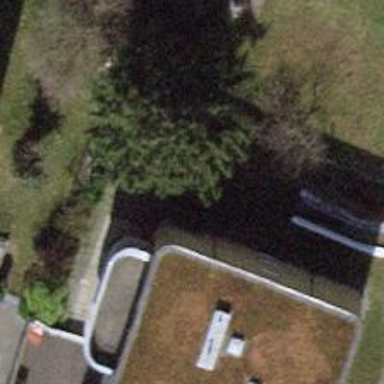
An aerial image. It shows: Shed building.